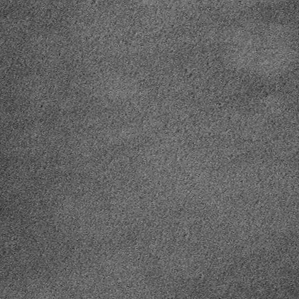
Label: frost